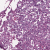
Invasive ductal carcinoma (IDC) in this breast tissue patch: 1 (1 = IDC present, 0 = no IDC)